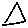
Label: triangle